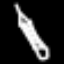
Label: pencil